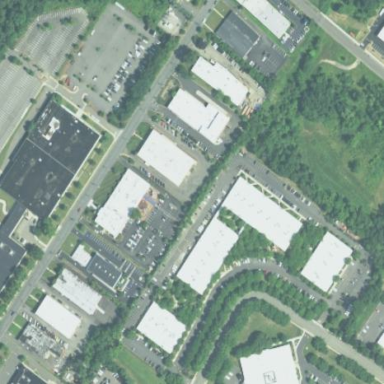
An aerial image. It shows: Commercial area.